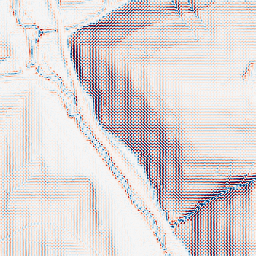
Category: wavelet
Decomposition family: wavelet_dwt
Decomposition parameters: wavelet: haar
level: 2
Upsampling method: lanczos
Upsampling parameters: scale: 8
Upsampling scale: 8